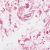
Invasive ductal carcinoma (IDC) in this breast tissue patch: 0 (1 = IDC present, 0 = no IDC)